Question: I had a question about the pricing of Firebase Realtime Database Listeners. I am planning on creating a chatroom using RTDB and I am curious about the pricing model.
When creating a listener on the messages group and a new item is added, does RTDB return ALL the messages or just the changes to the listener. And will I be charged for downloading all the data again or just charged for downloading the modified data by the listener.
The platform is web. There will potentially be millions of messages and I want to make sure that I can regulate the amount of messages being downloaded by each user.
The structure looks like this:
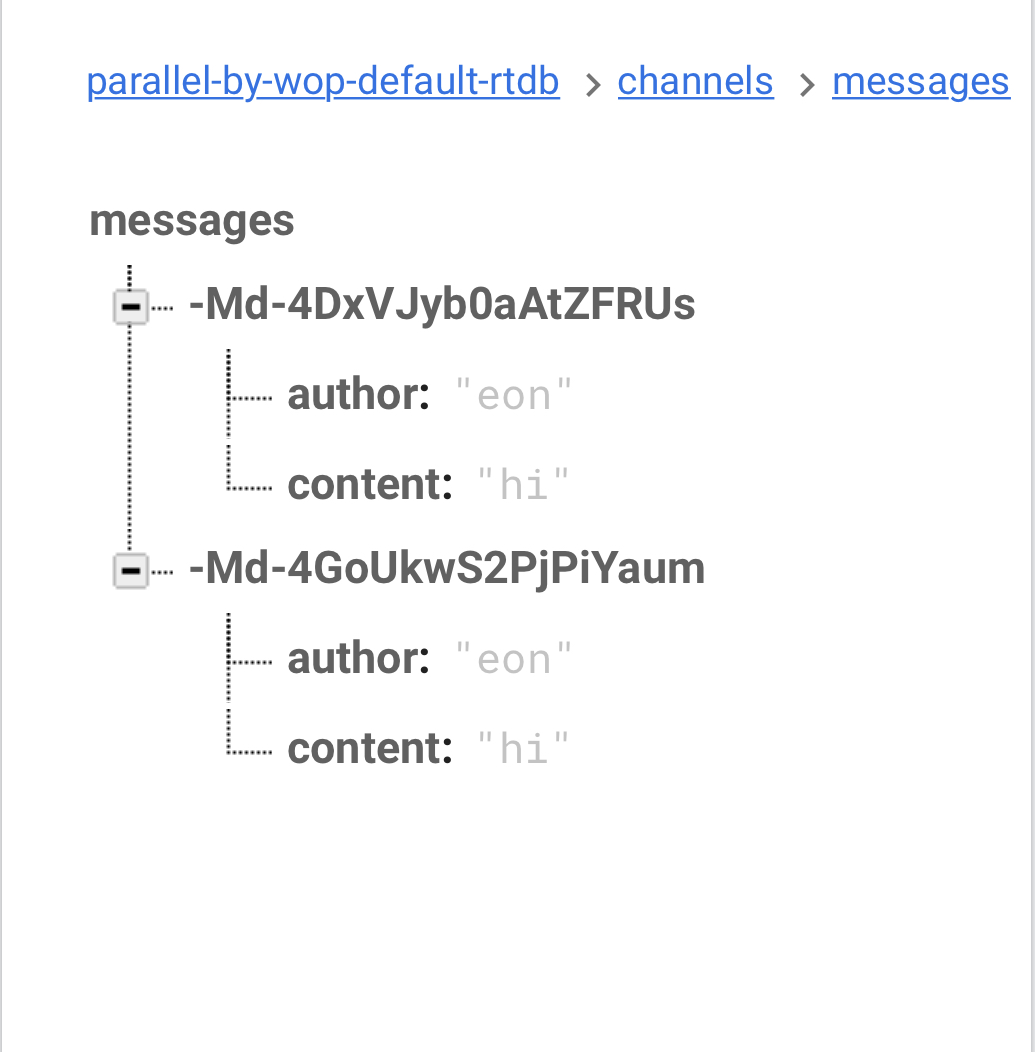
Answer: On the web the Firebase client reads all the nodes that match your condition.
So if you attach a listener to '/messages', it will read all messages.
If you limit the results through a query (say, the 20 most recent messages) it will read only the nodes matching those criteria from the server.
Through cursor operations (like 'startAt'/'startAfter') you can implement load-on-demand, download only the data that the user is likely to see, and limit how much data you read, and thus pay for.